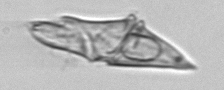
Label: Gyrodinium